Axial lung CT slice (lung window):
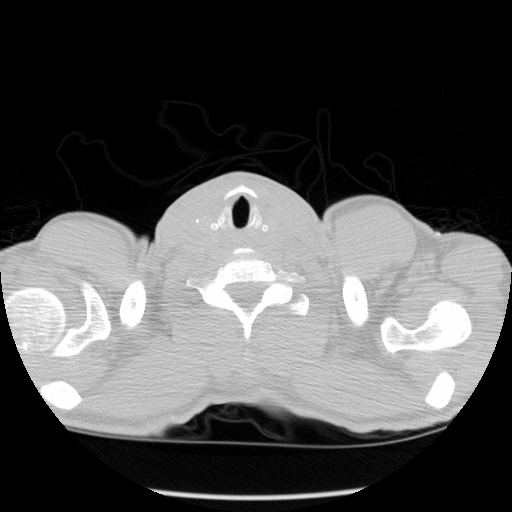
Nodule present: no